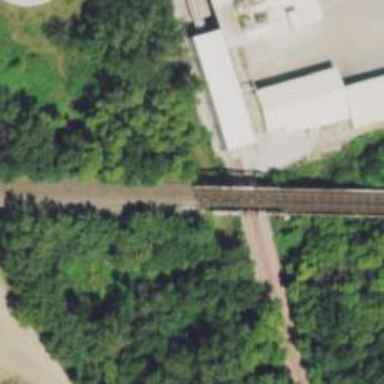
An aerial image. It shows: Railway bridge.